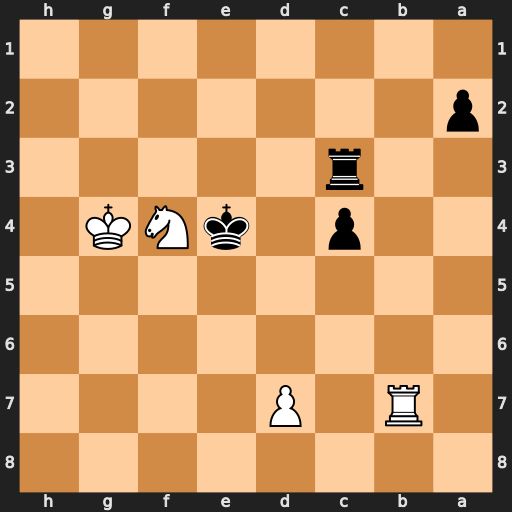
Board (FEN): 8/1R1P4/8/8/2p1kNK1/2r5/p7/8
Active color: b
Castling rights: -
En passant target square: -
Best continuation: a1=Q d8=Q Qg1+